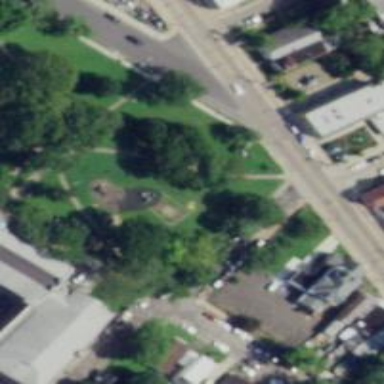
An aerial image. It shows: Historical war memorial.